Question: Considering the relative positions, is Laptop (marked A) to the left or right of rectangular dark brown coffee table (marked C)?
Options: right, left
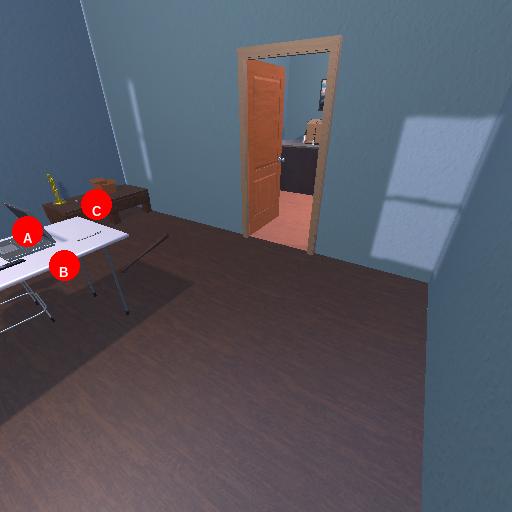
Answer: right